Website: crate-barrel
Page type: receipt
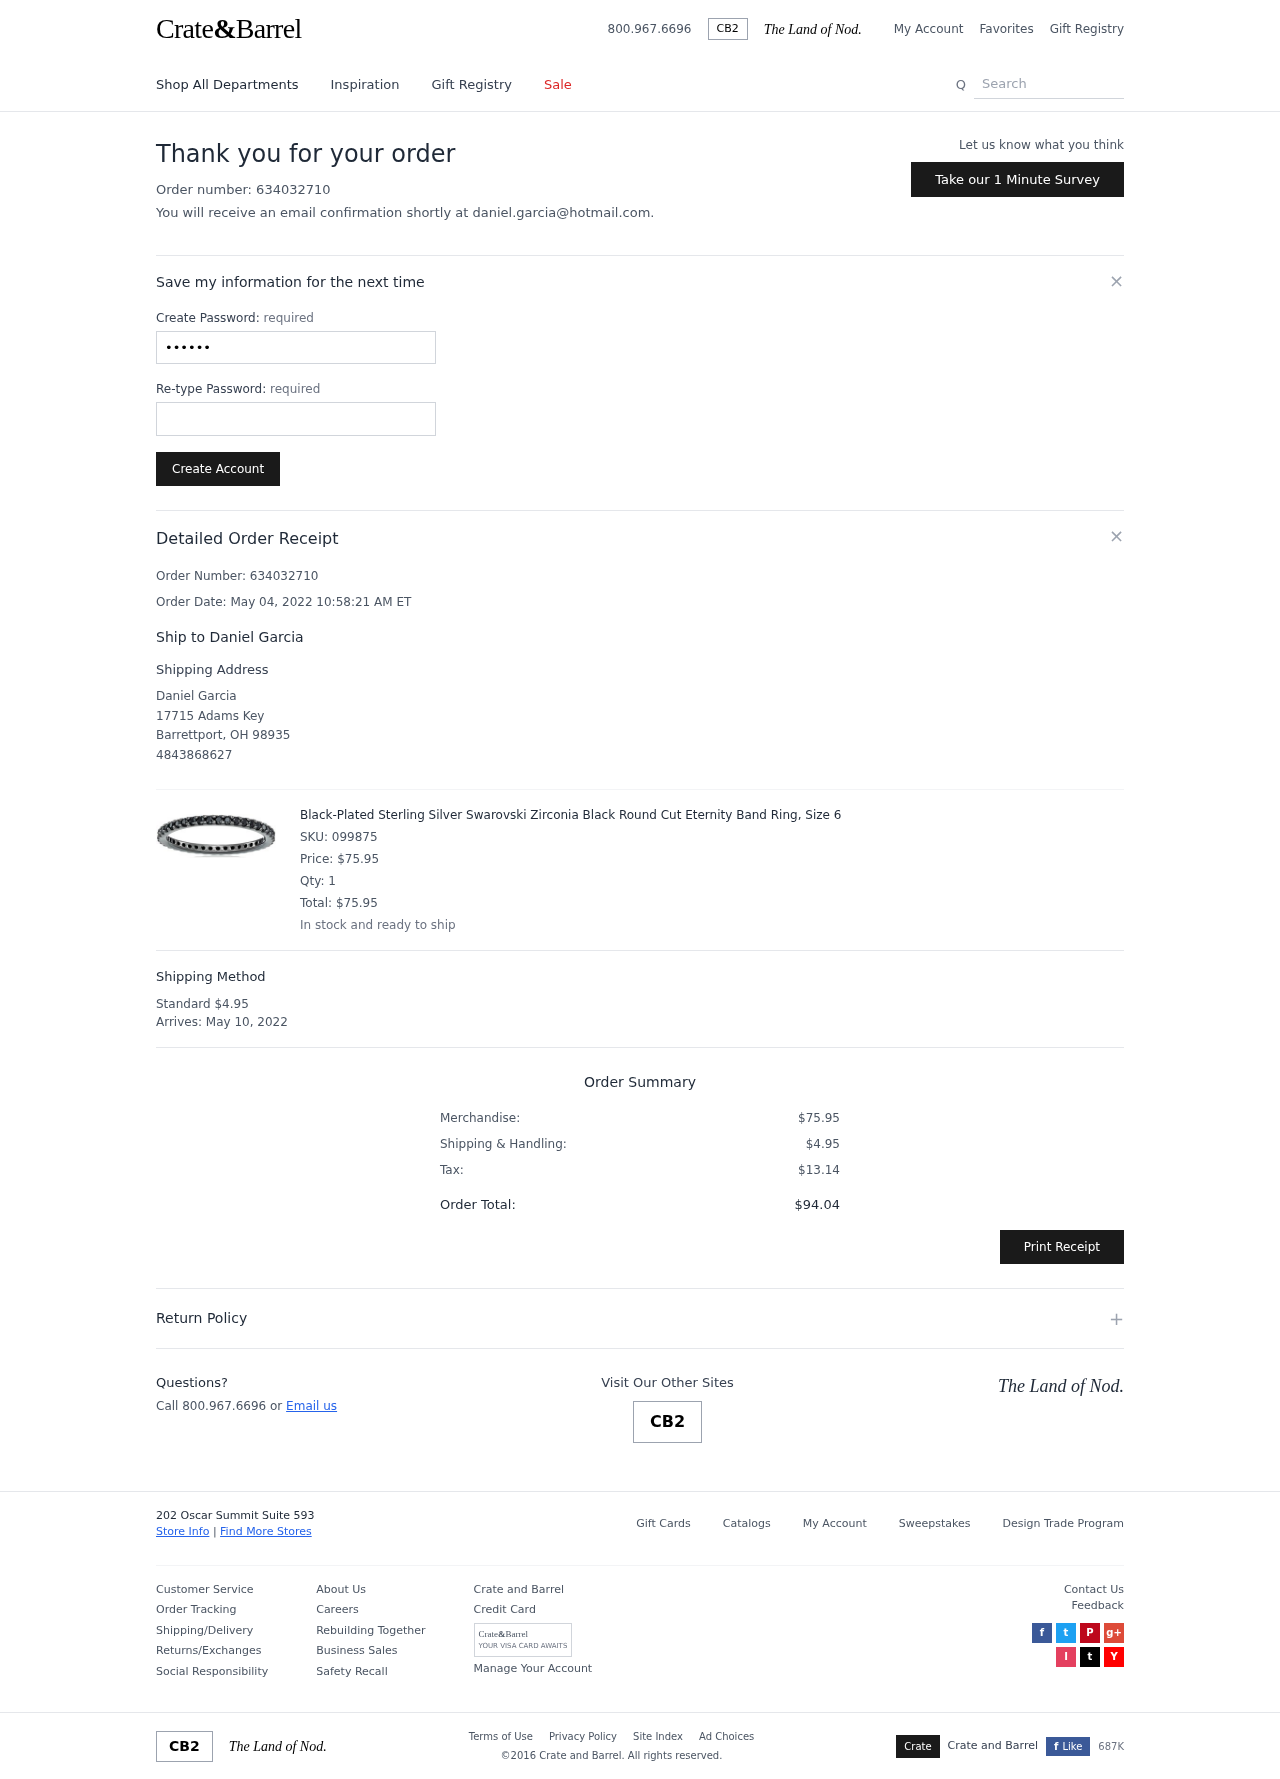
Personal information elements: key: PII_CITY
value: Barrettport
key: PII_EMAIL
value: daniel.garcia@hotmail.com
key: PII_FULLNAME
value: Daniel Garcia
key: PII_FULLNAME
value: Ship to Daniel Garcia
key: PII_PHONE
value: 4843868627
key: PII_POSTCODE
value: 98935
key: PII_STATE_ABBR
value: OH
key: PII_STREET
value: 17715 Adams Key
Product elements: key: PRODUCT1_NAME
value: Black-Plated Sterling Silver Swarovski Zirconia Black Round Cut Eternity Band Ring, Size 6
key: PRODUCT1_PRICE
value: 75.95
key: PRODUCT1_QUANTITY
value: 1
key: PRODUCT1_SKU
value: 099875
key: PRODUCT1_TOTAL
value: $75.95
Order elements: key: ORDER_ID
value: Order Number: 634032710
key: ORDER_ID
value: Order number: 634032710
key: ORDER_DATE
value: Order Date: May 04, 2022 10:58:21 AM ET
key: ORDER_SHIPPING_COST
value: $4.95
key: ORDER_DELIVERY_DATE
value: May 10, 2022
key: ORDER_SUBTOTAL
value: $75.95
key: ORDER_TAX
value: $13.14
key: ORDER_TOTAL
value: $94.04
Search elements: key: HEADER_SEARCH
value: Search